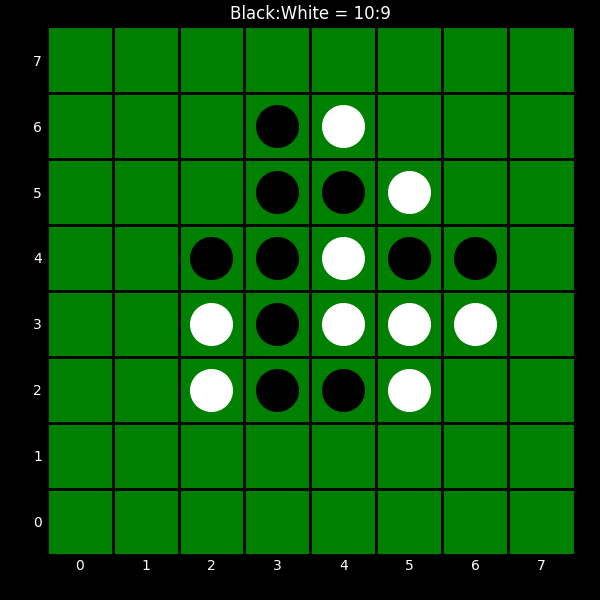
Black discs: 10
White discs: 9